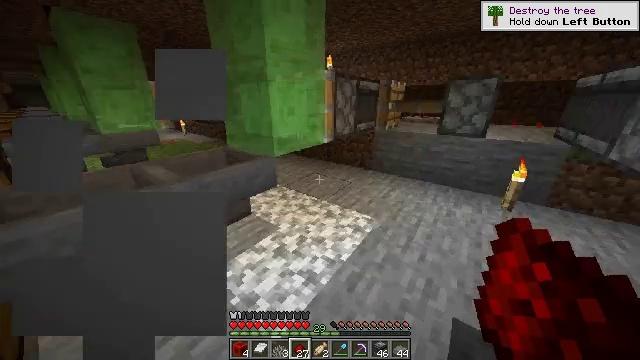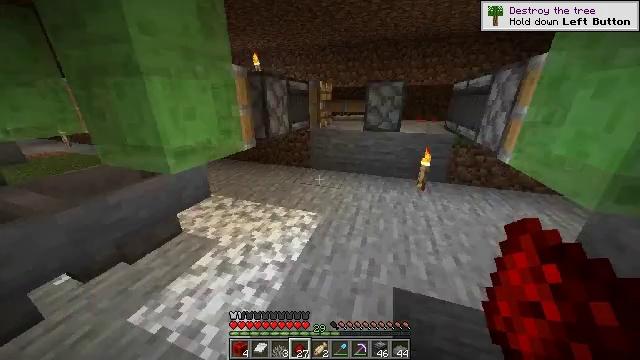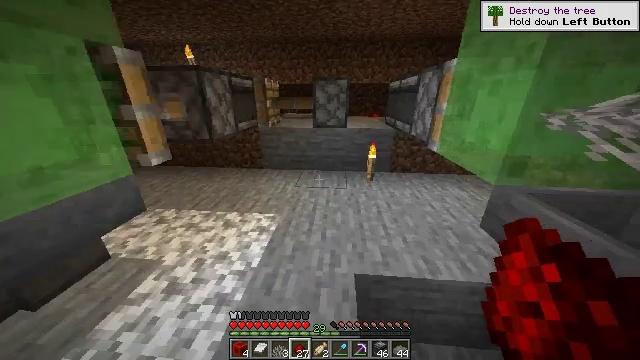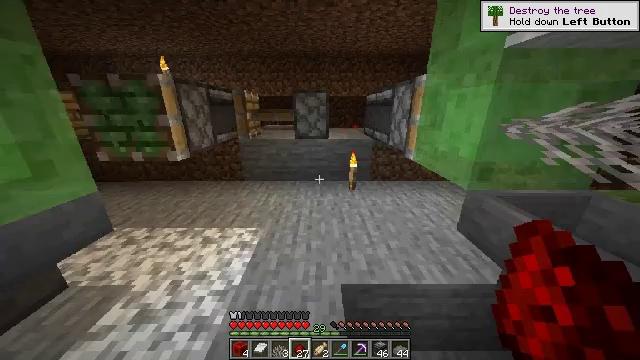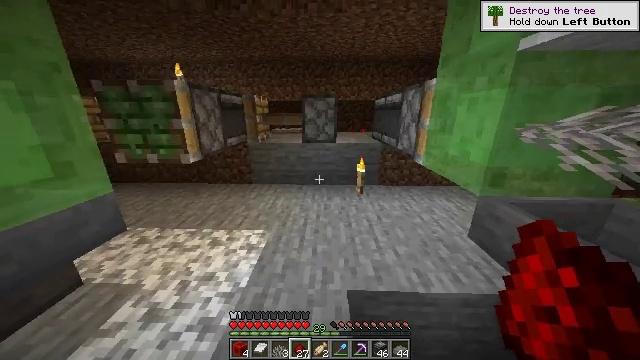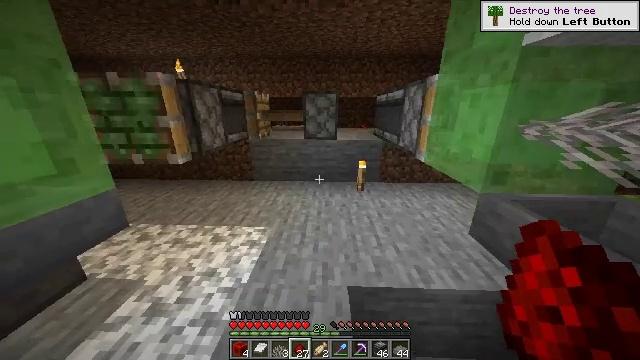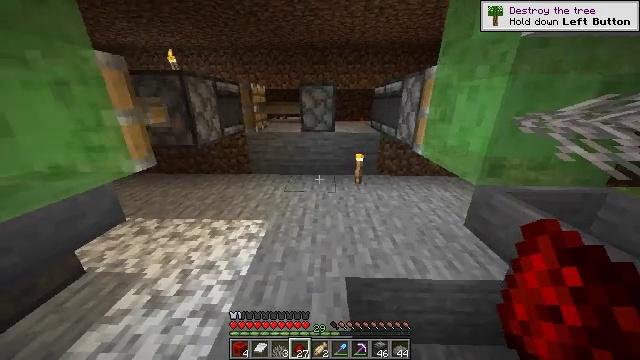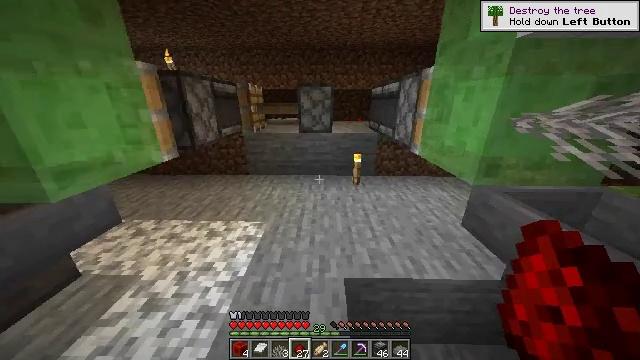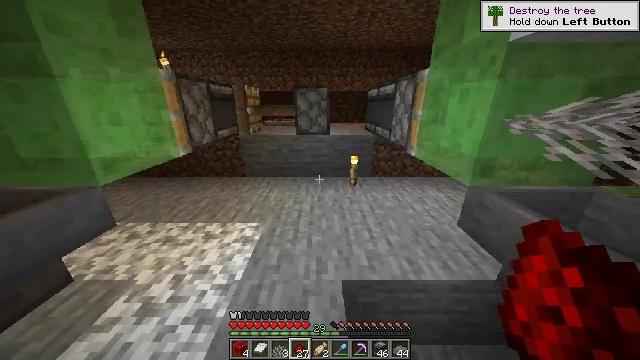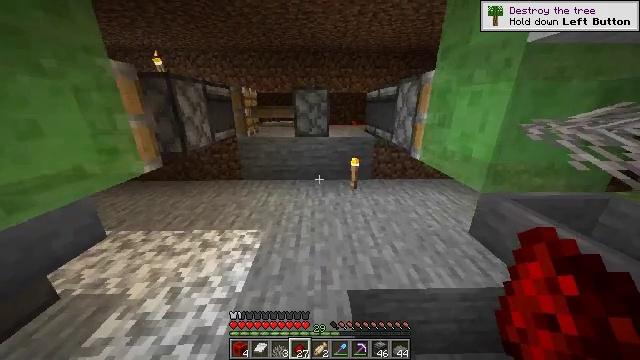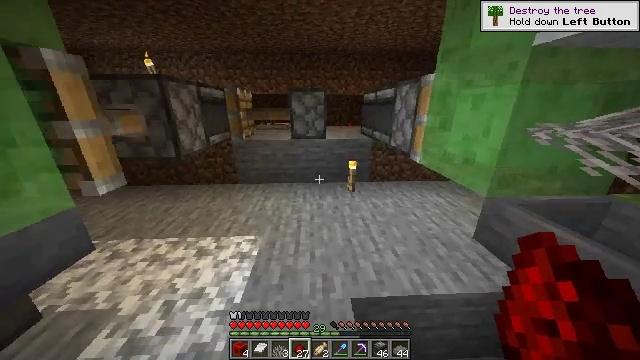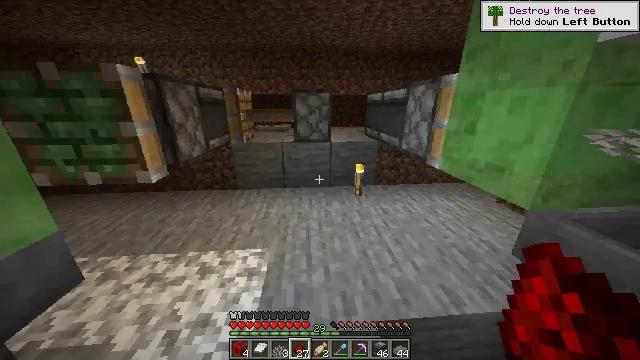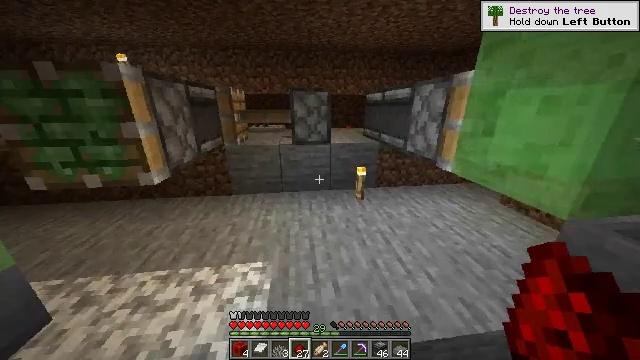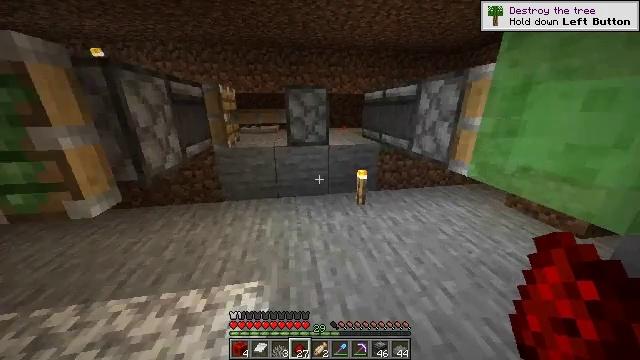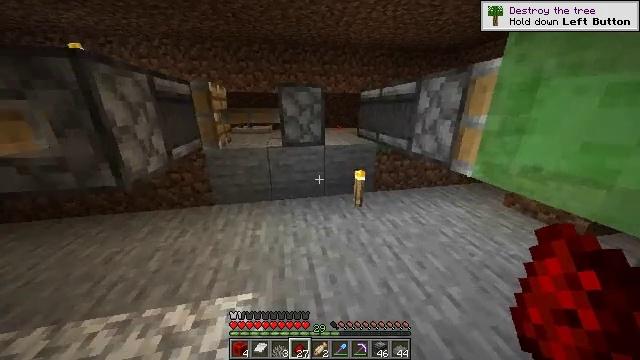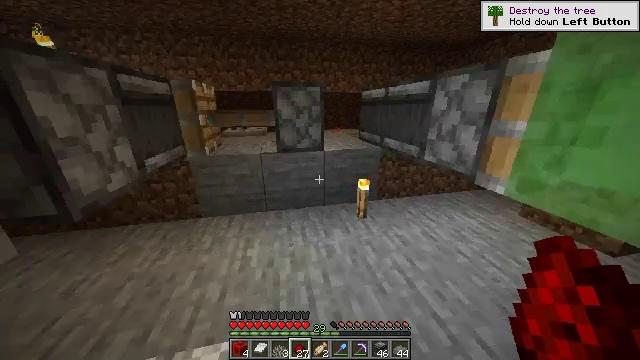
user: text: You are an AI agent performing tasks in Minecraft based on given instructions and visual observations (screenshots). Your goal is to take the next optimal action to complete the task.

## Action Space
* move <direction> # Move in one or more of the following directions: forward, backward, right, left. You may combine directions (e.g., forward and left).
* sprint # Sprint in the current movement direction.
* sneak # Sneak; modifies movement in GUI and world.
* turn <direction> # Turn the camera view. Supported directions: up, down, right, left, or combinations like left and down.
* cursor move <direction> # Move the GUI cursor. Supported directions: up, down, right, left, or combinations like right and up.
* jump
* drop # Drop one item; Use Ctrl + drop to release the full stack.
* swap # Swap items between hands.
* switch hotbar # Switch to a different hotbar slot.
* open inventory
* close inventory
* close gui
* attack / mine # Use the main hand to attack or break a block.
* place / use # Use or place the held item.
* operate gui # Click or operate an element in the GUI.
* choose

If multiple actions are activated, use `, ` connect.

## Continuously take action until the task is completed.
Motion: motion action
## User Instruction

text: Retrieve the observer from a structure.
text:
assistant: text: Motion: turn right
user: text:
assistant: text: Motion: turn right
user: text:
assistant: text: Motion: turn right and up
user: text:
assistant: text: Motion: turn left and up
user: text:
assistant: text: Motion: no_op
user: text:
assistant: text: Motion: turn down
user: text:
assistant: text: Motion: no_op
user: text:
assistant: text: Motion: no_op
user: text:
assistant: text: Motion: move forward and move left, turn right
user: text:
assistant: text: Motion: move forward and move left, turn right
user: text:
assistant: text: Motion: move forward and move left, turn right
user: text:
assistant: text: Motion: move forward, turn right
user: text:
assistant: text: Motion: move forward, turn right
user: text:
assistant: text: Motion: move forward, turn right
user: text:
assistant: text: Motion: move forward
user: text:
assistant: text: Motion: move forward, turn right
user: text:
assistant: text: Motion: move forward
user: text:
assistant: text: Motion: move forward, turn right
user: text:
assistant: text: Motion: move forward
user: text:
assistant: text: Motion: move forward
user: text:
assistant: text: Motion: move forward, turn right and down
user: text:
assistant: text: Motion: move forward, turn right and down
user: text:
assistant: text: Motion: move forward, turn right
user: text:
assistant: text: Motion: move forward
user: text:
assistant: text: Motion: move forward
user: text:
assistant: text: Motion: move forward, jump
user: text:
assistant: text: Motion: move forward, jump
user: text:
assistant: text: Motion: move forward, jump
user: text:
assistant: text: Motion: move forward, turn down, jump
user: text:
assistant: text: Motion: move forward, turn right and down